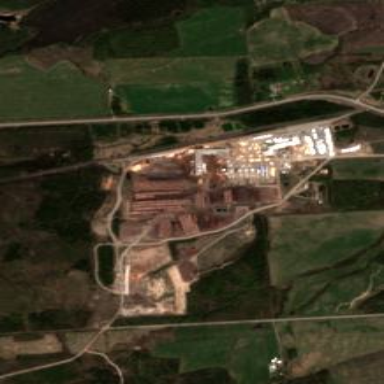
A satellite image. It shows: Industrial area known as lumber yard.